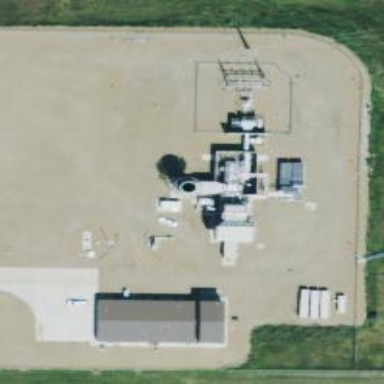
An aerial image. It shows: Gas turbine generator powered by gas.